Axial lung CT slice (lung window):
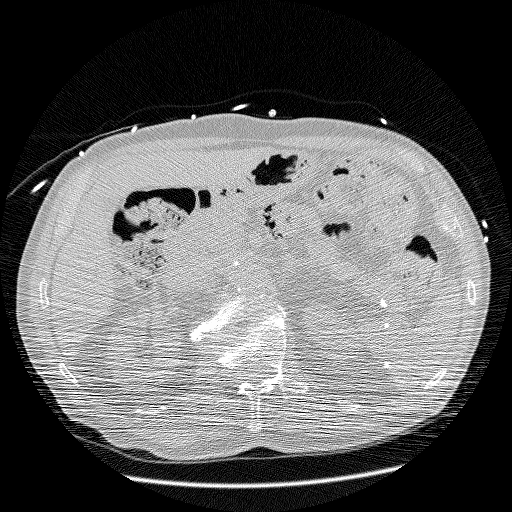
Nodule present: no